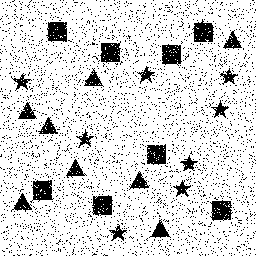
Squares: 8
Triangles: 8
Stars: 8
Total shapes: 24